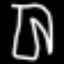
Label: pants